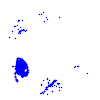
Particle: pion